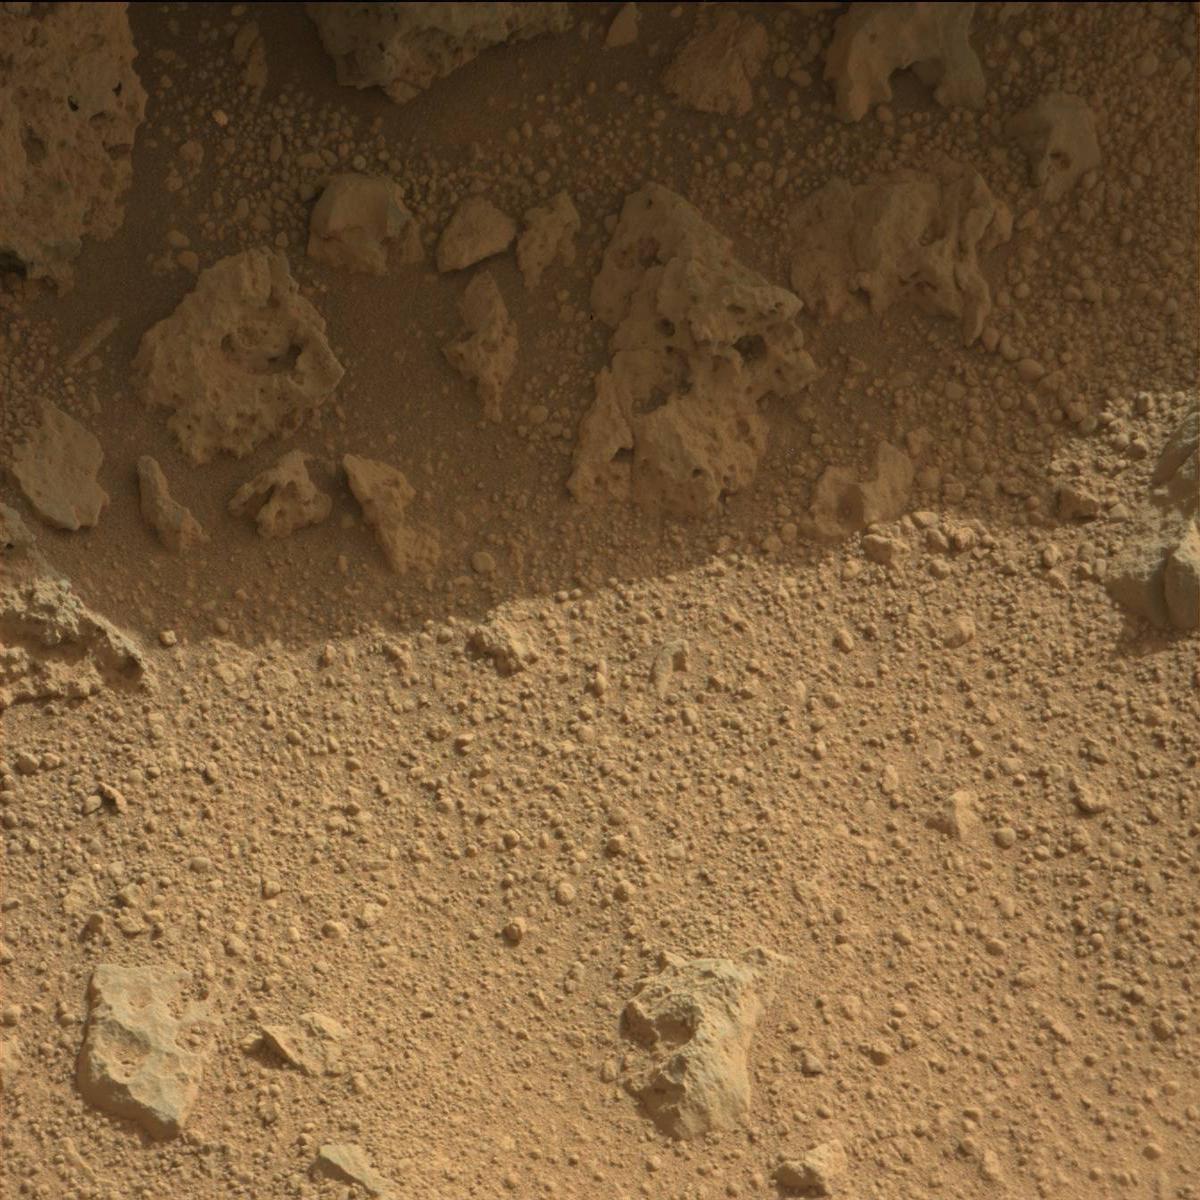
Terrain classes present: Bedrock, Rock, Sand / Soil